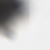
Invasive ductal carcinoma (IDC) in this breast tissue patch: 0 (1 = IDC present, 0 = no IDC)